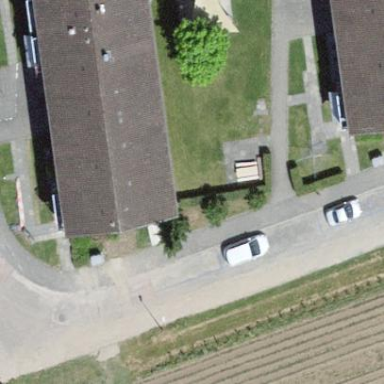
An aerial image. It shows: Residential building with gabled roof.